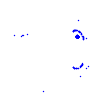
Particle: pion